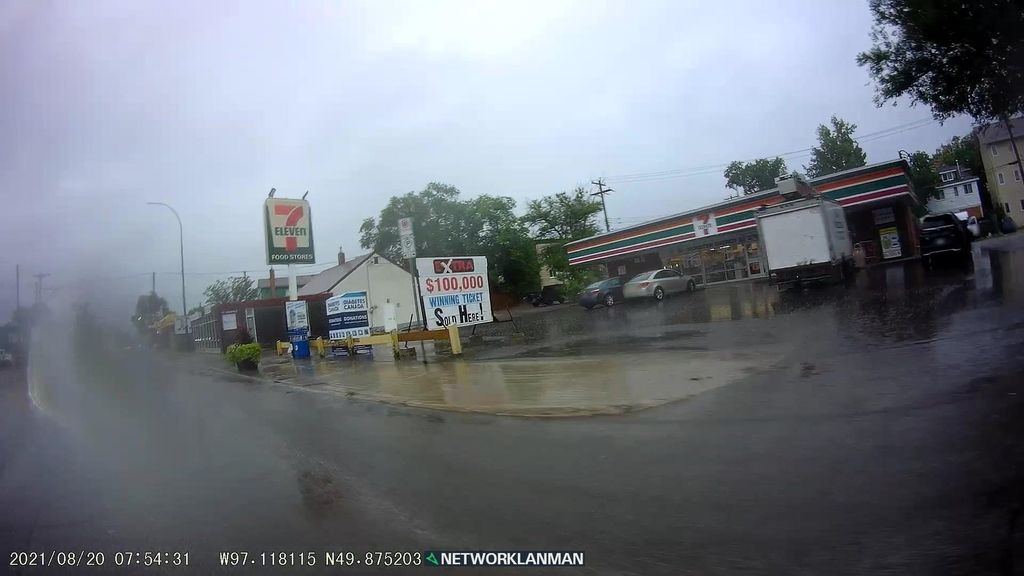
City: winnipeg